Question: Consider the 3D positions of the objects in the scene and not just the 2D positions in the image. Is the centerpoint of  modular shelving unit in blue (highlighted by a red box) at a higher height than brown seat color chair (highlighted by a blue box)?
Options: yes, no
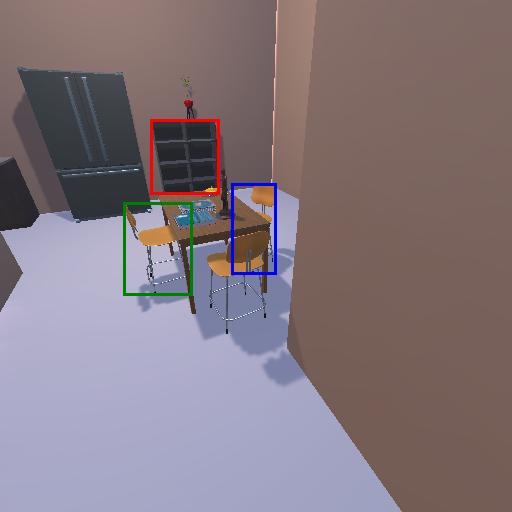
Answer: yes